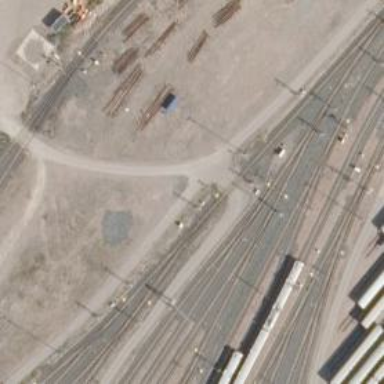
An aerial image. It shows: Level crossing along the railway.